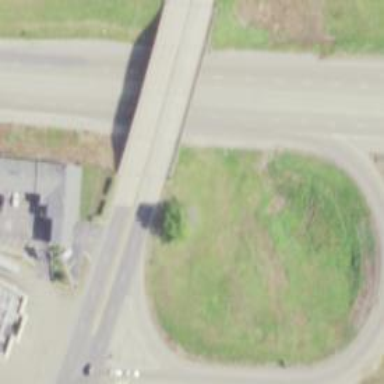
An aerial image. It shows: Beam bridge on trunk highway.